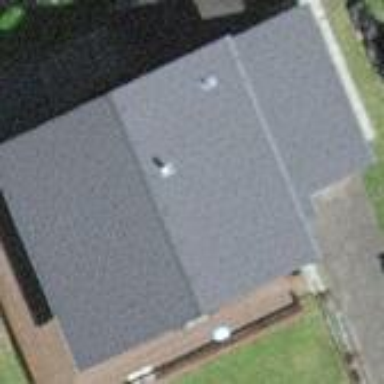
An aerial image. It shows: Simple house.